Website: slack
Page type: stored-credit-cards
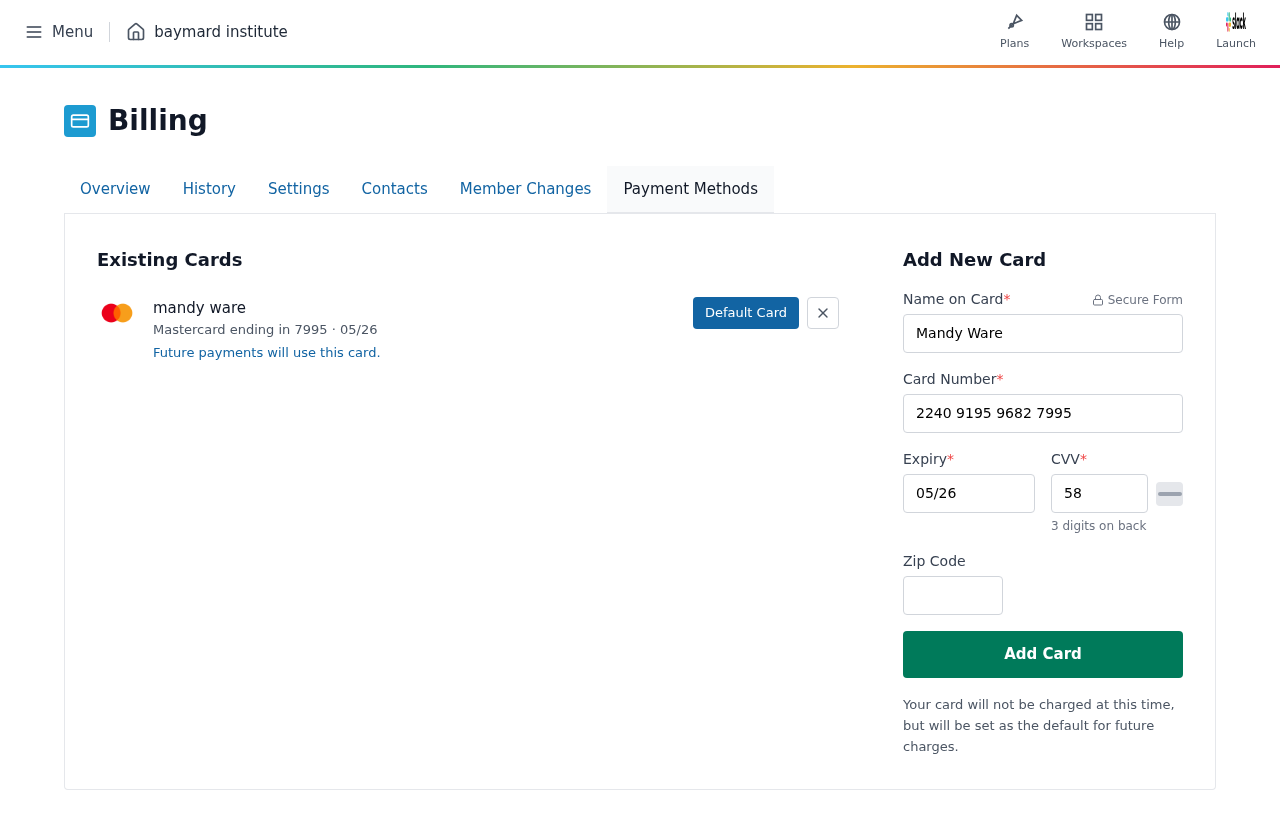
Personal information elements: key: PII_CARD_CVV
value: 589
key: PII_CARD_EXPIRY
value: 05/26
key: PII_CARD_EXPIRY_MONTH
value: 05
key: PII_CARD_EXPIRY_YEAR
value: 26
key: PII_CARD_LAST4
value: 7995
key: PII_CARD_NUMBER
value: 2240 9195 9682 7995
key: PII_CARD_TYPE
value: Mastercard
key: PII_FULLNAME
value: mandy ware
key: PII_FULLNAME
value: Mandy Ware
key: PII_POSTCODE
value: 73674